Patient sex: M
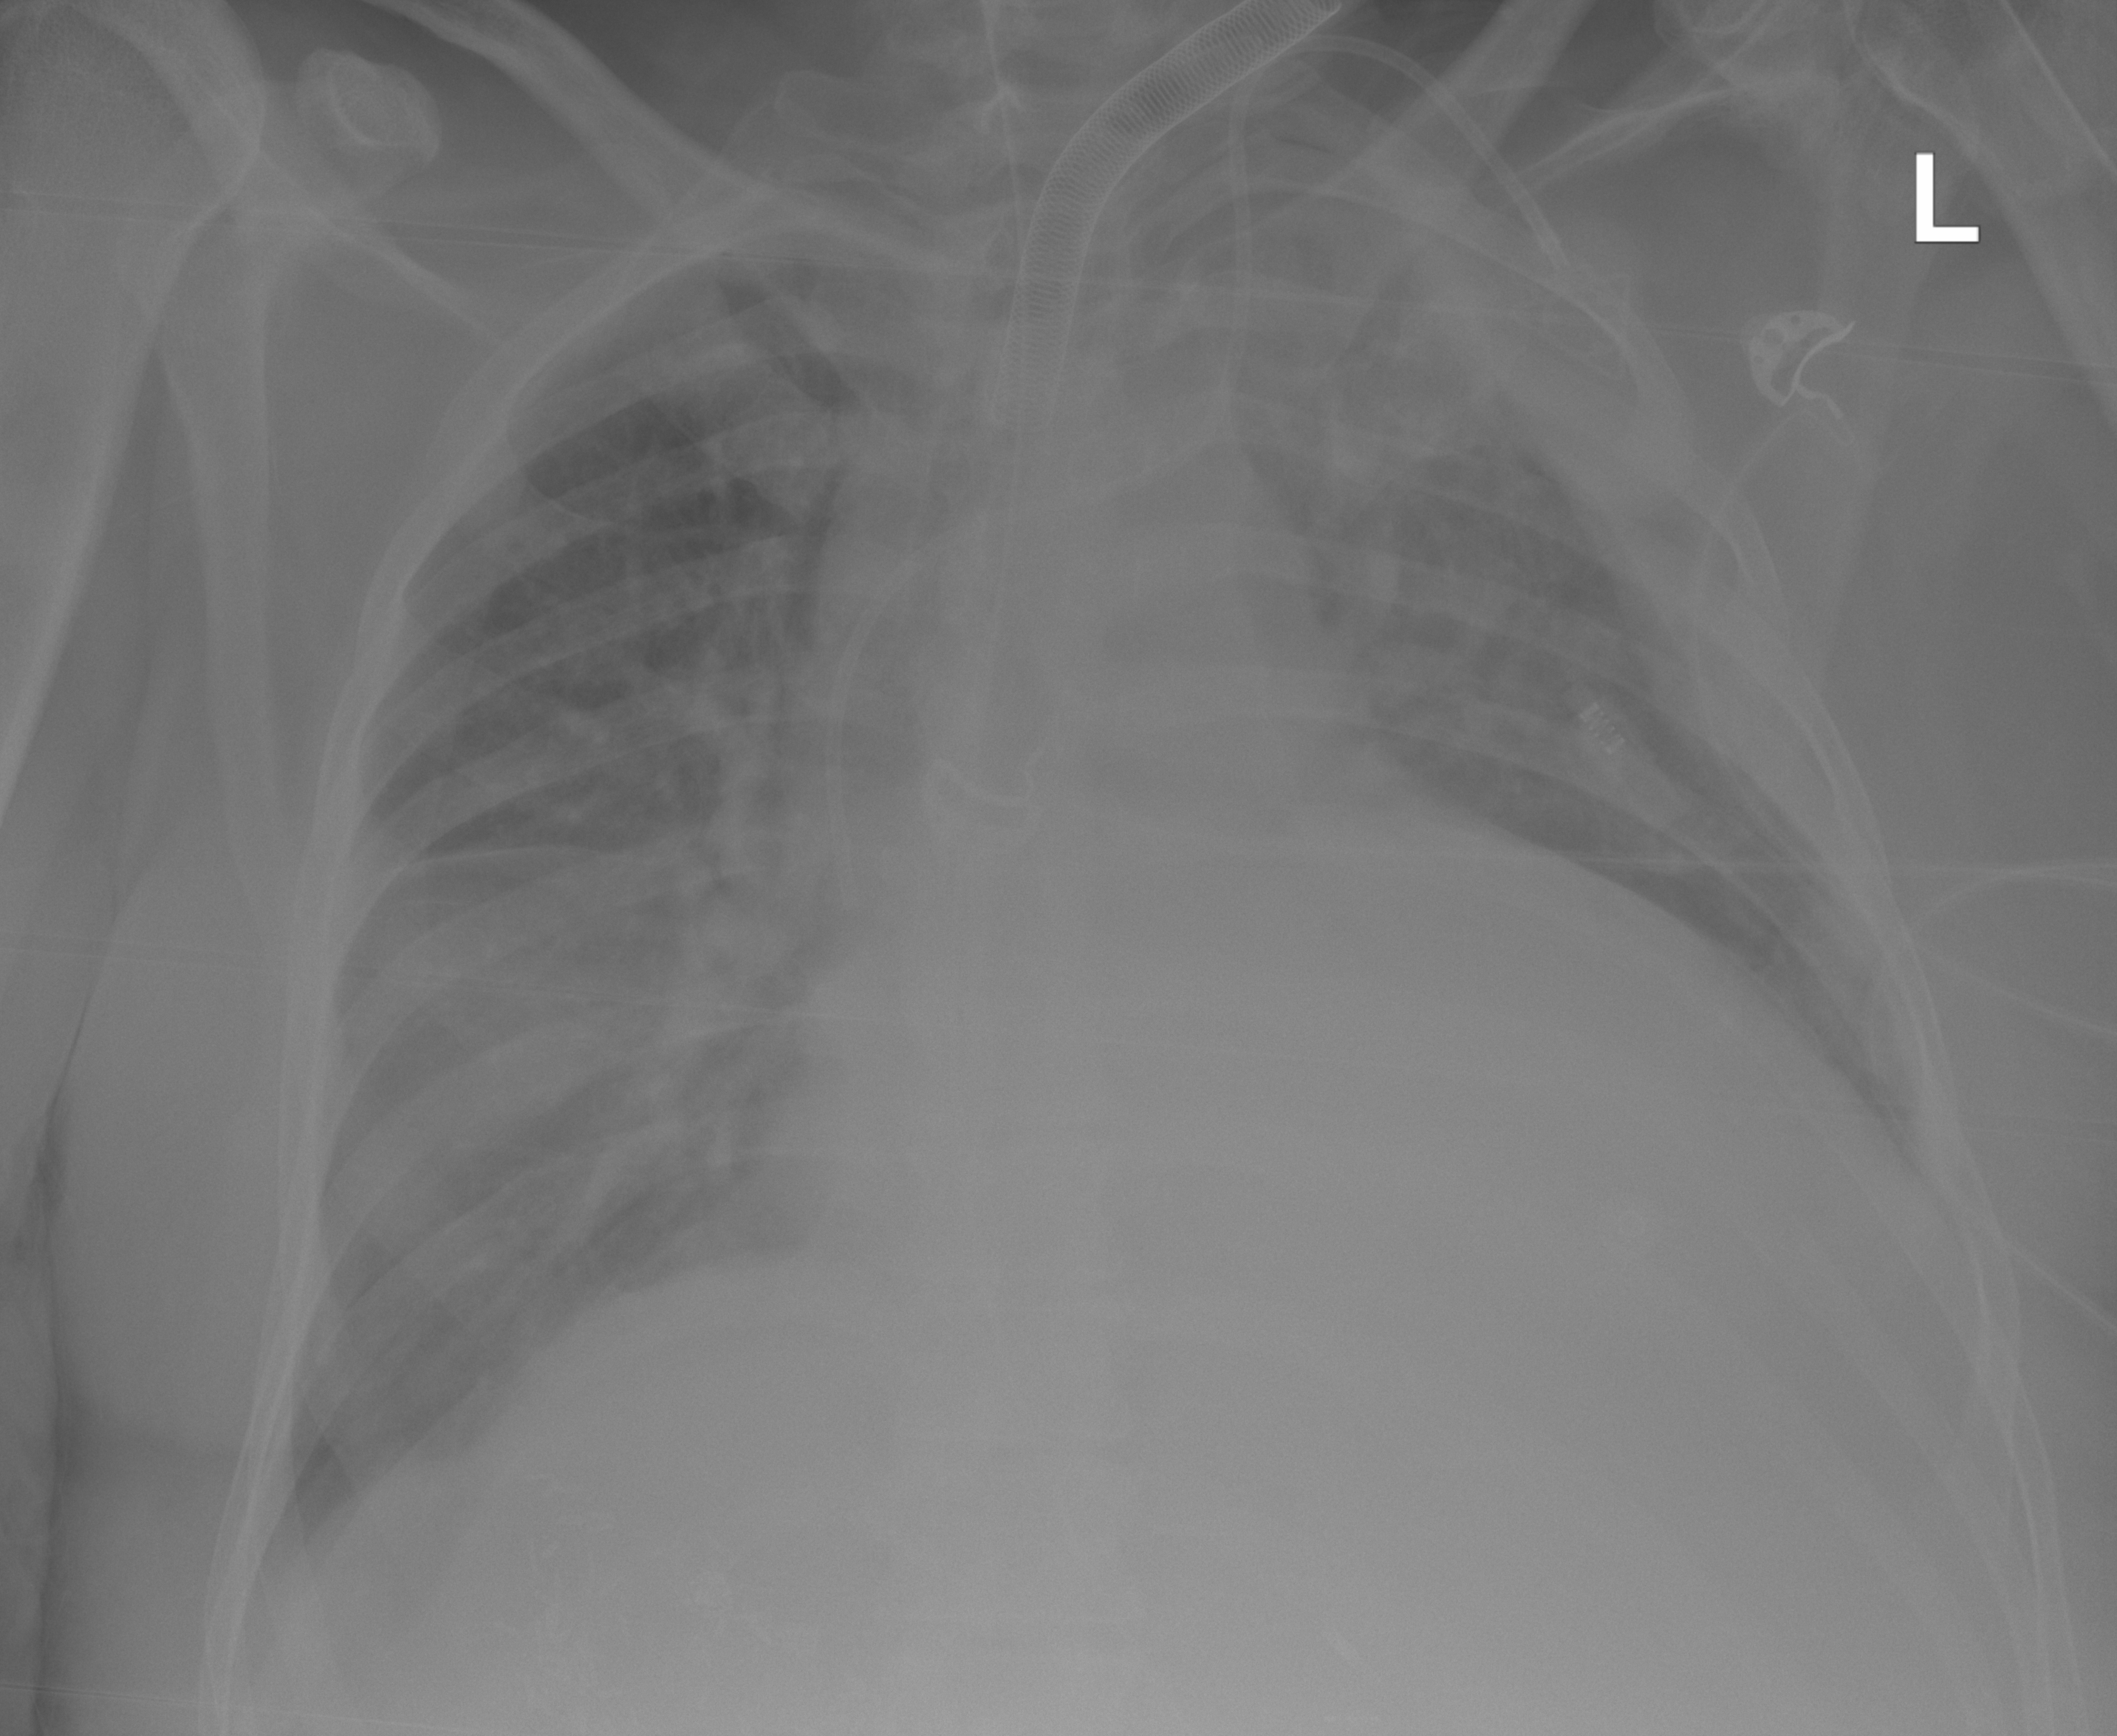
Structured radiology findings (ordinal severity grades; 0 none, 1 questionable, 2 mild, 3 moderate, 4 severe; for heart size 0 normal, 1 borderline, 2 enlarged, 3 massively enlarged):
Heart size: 2
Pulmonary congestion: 2
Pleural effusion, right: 2
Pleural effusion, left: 2
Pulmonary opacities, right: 0
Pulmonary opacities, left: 0
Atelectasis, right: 2
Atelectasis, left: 2